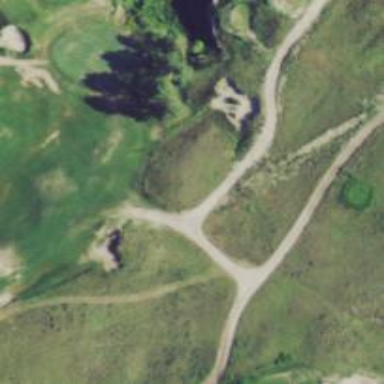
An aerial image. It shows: Footway that serves as golf path.